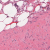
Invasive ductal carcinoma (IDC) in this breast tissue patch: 0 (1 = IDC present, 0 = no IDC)